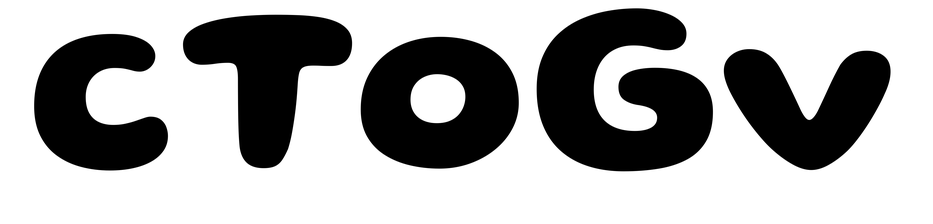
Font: Gluten_Bold